Interaction volume radius: 10 \u00c5
Interaction volume height: 10 \u00c5
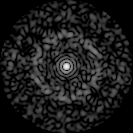
Disorder parameter: 0.8275